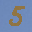
Label: 5